Question: How can make custom button for moving rows in UITable?
I would like it to be transparent.
(Instead of this:
Another thing is, when the cell is moved, it has shadow. Is it possible to remove it?
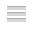
Answer: Try this...
The re-order control is a UITableViewCellReorderControl, but that's a private class, so you can't access it directly.
you could just look through the hierarchy of subviews and find its imageView.
'''
- (void) setEditing:(BOOL)editing animated:(BOOL)animated
{
[super setEditing: editing animated: YES];
if (editing) {
for (UIView * view in self.subviews) {
if ([NSStringFromClass([view class]) rangeOfString: @"Reorder"].location != NSNotFound) {
for (UIView * subview in view.subviews) {
if ([subview isKindOfClass: [UIImageView class]]) {
((UIImageView *)subview).image = [UIImage imageNamed: @"yourimage.png"];
}
}
}
}
}
}
'''